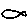
Label: fish